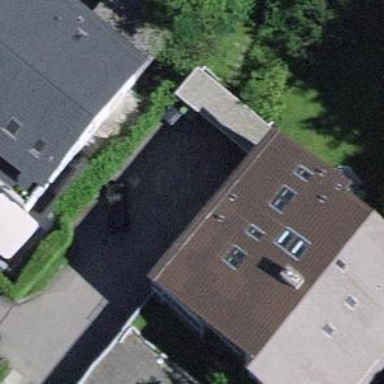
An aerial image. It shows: Residential building.